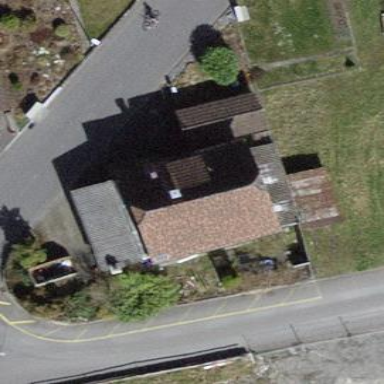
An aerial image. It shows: Building with tiled roof.